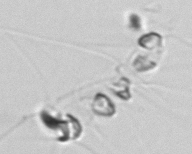
Label: Chaetoceros_socialis